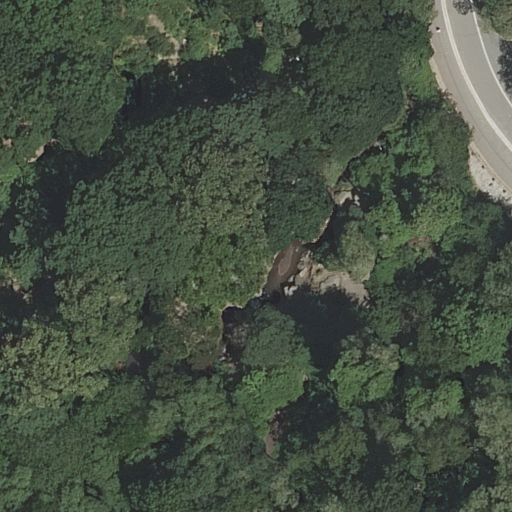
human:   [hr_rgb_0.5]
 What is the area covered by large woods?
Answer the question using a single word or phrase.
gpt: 9790m2

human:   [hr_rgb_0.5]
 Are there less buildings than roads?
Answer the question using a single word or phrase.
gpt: yes

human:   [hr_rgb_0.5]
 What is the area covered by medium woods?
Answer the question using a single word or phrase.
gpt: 0m2

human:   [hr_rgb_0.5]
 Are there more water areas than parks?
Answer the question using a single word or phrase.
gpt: no

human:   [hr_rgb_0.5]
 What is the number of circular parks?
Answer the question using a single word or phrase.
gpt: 0

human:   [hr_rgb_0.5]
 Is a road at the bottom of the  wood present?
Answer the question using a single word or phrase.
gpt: yes

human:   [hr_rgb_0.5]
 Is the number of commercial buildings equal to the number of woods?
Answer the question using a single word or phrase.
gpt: no

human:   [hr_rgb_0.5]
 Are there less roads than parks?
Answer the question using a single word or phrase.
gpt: no

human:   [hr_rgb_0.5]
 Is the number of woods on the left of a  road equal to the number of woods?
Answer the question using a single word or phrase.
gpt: yes

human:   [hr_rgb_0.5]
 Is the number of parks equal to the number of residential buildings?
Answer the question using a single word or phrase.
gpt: no

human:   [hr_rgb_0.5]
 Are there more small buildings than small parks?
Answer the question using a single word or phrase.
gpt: no

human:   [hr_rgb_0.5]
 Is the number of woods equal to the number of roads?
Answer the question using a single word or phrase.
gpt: no

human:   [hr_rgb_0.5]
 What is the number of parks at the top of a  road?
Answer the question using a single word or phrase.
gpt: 1

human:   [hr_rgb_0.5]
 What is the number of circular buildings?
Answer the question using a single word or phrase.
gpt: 0

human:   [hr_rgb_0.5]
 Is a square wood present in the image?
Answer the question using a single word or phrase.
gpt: no

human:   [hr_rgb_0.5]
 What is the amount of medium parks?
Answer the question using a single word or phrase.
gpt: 0

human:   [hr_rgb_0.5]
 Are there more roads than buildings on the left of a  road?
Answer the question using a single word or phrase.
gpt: yes

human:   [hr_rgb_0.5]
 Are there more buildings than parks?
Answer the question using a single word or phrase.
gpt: no

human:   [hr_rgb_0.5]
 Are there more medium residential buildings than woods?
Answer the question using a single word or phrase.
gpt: no

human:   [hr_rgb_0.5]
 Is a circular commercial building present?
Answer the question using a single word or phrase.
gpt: no

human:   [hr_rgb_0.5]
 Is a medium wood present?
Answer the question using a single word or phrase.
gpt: no

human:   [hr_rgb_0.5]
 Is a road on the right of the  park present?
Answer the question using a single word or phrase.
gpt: no

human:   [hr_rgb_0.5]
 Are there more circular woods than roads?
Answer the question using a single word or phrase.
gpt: no

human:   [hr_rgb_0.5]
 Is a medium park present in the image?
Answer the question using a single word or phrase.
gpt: no

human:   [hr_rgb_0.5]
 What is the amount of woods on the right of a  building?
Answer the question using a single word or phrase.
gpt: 0

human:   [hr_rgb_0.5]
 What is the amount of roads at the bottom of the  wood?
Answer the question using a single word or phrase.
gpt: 2

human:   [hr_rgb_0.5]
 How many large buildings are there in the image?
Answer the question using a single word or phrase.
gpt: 0

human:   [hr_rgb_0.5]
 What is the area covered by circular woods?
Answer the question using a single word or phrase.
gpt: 0m2

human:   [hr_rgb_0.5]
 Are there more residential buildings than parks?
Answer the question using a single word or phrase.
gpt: no

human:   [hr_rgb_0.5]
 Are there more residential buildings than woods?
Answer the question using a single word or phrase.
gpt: no

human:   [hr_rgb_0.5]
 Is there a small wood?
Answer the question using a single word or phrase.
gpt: no

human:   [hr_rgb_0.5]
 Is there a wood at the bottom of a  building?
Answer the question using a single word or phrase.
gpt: no

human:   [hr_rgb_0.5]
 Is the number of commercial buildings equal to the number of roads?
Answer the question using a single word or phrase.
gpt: no

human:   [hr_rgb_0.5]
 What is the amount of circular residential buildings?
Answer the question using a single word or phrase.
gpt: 0

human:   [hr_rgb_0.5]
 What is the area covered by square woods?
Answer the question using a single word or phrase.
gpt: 0m2

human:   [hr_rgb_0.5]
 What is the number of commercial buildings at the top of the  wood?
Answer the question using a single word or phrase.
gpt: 0